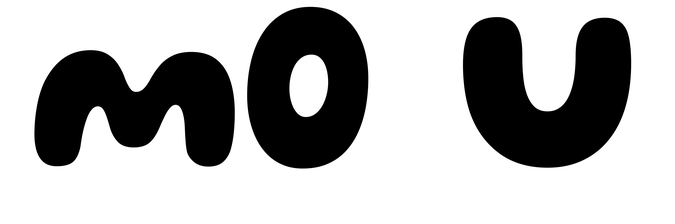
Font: Gluten_Bold